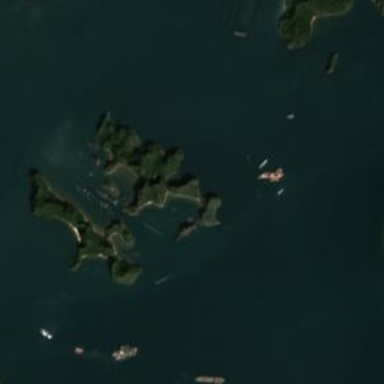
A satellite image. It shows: Islet located along the natural coastline.